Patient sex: M
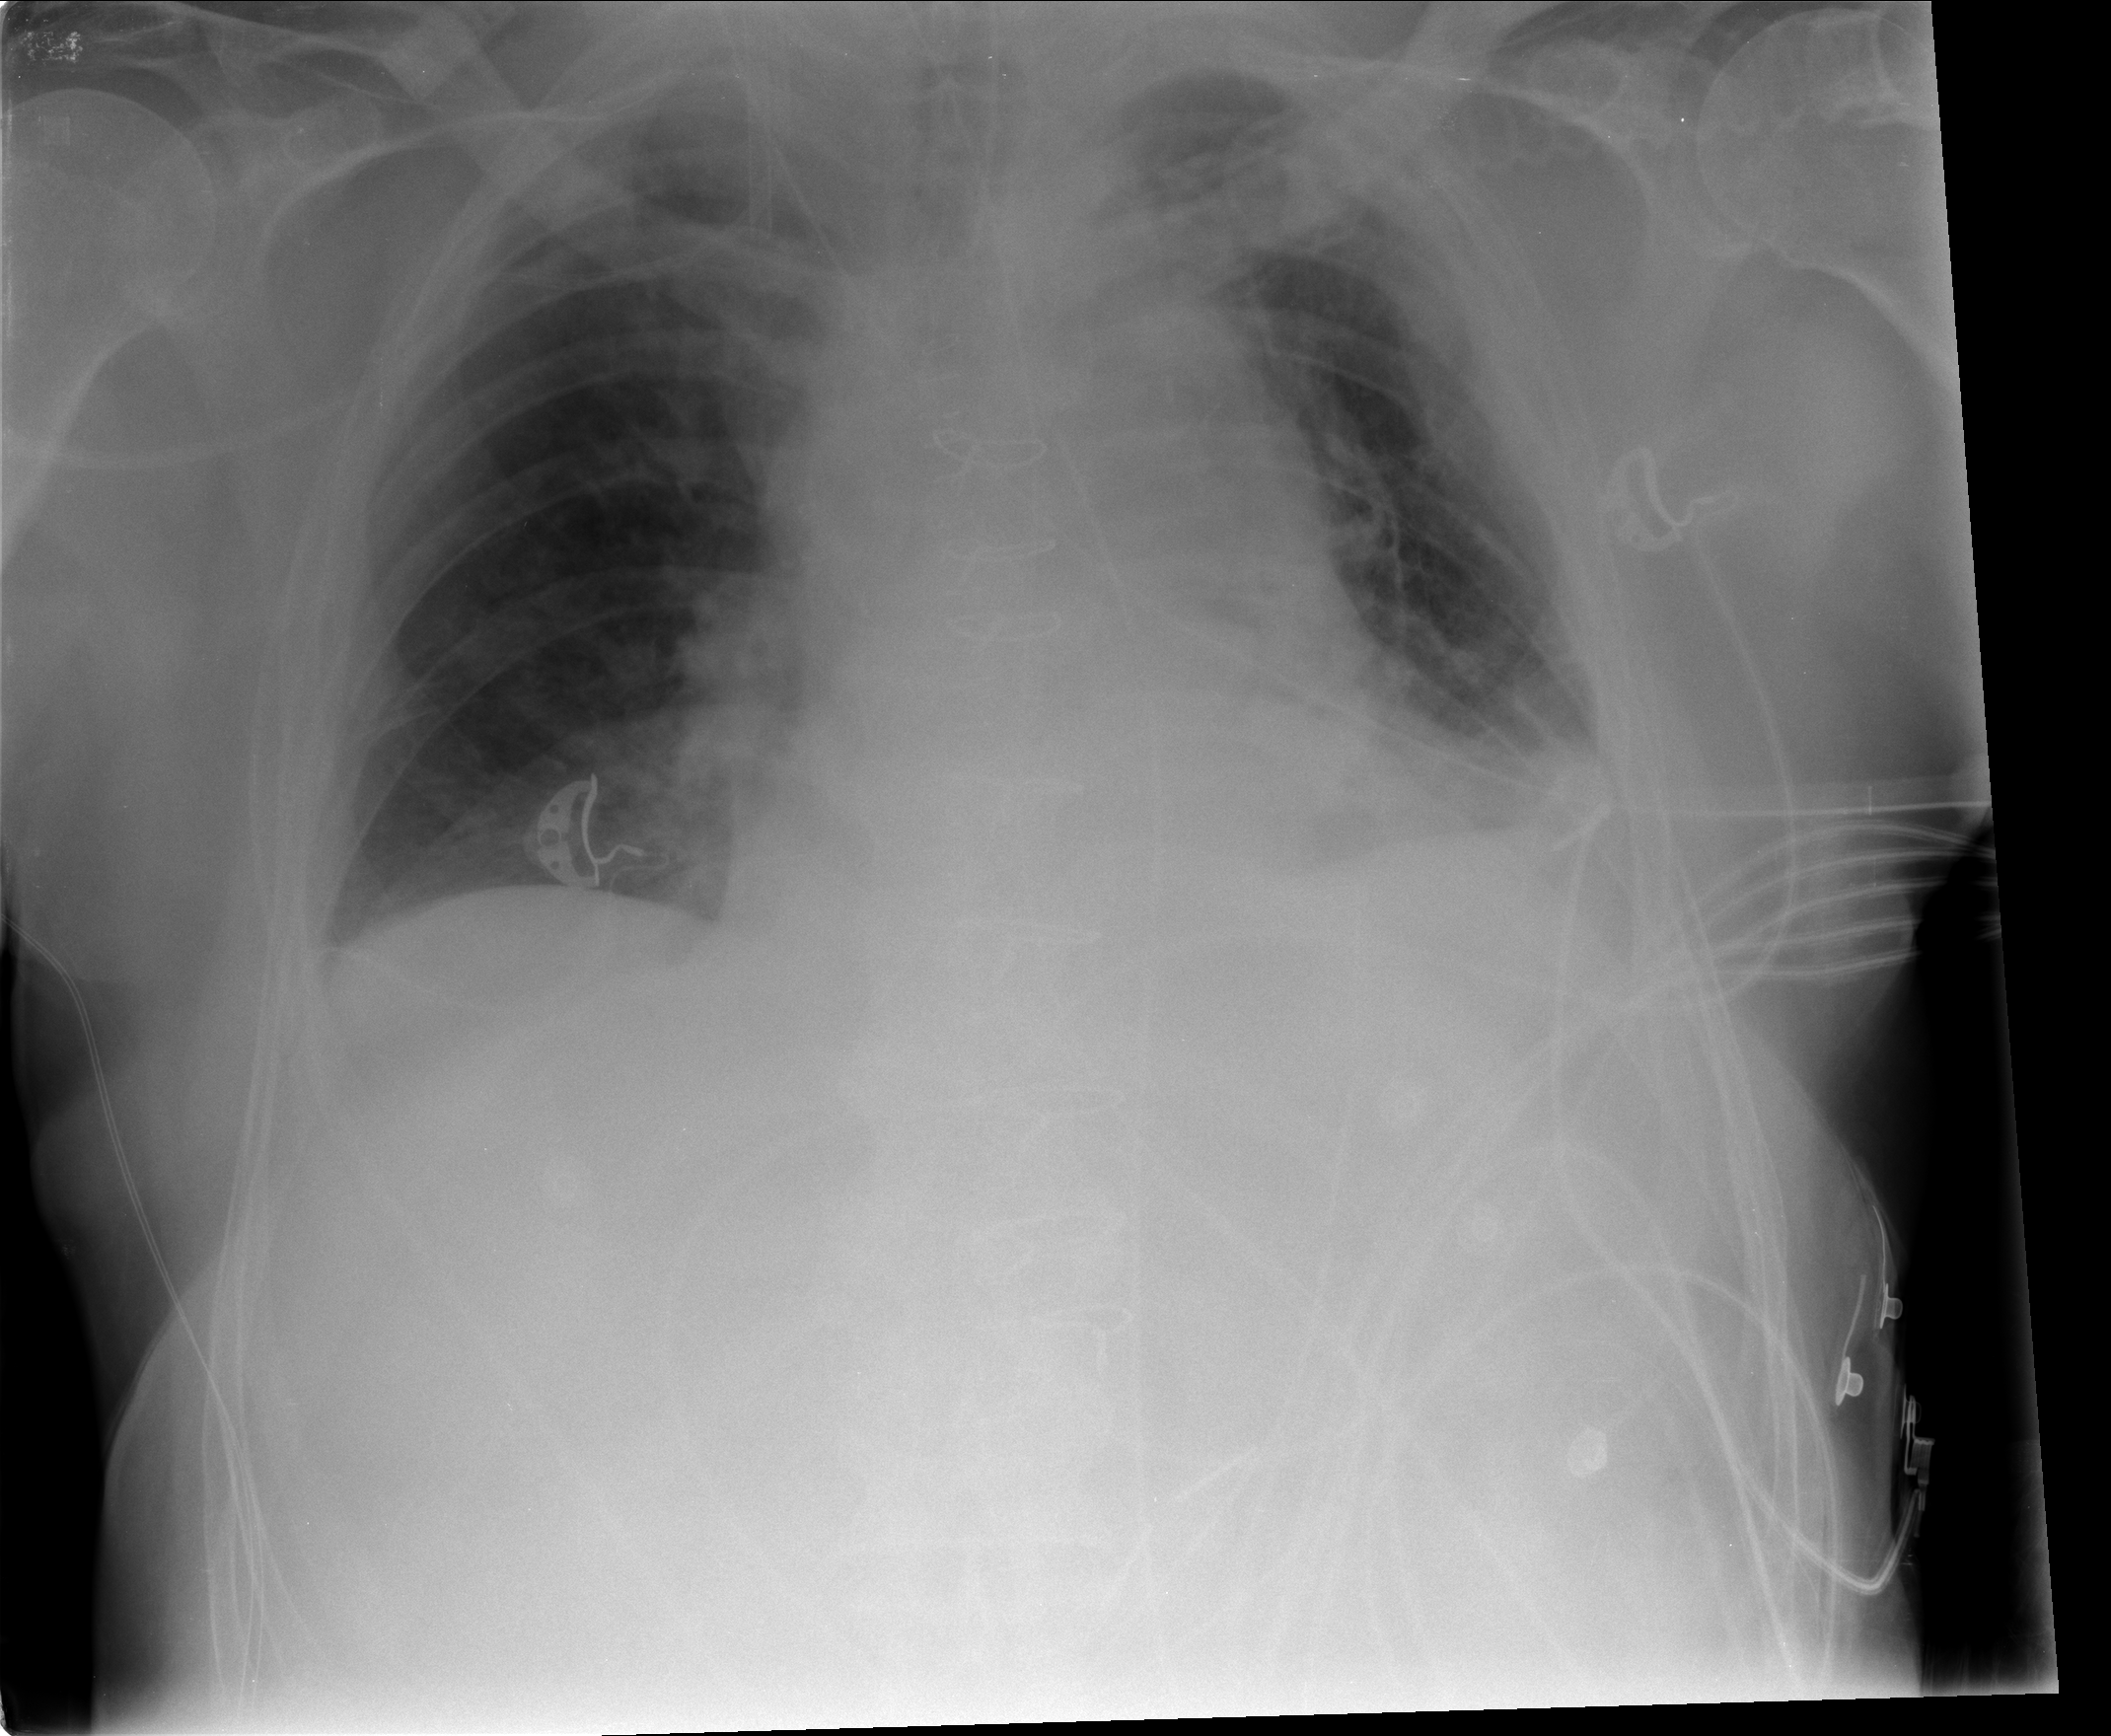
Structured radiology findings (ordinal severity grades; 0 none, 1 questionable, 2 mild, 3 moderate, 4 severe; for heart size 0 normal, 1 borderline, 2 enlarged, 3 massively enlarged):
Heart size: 2
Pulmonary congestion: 2
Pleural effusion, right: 2
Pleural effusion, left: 2
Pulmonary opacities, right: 0
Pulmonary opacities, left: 0
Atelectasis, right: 0
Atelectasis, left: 2